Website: bh-photo
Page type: payment
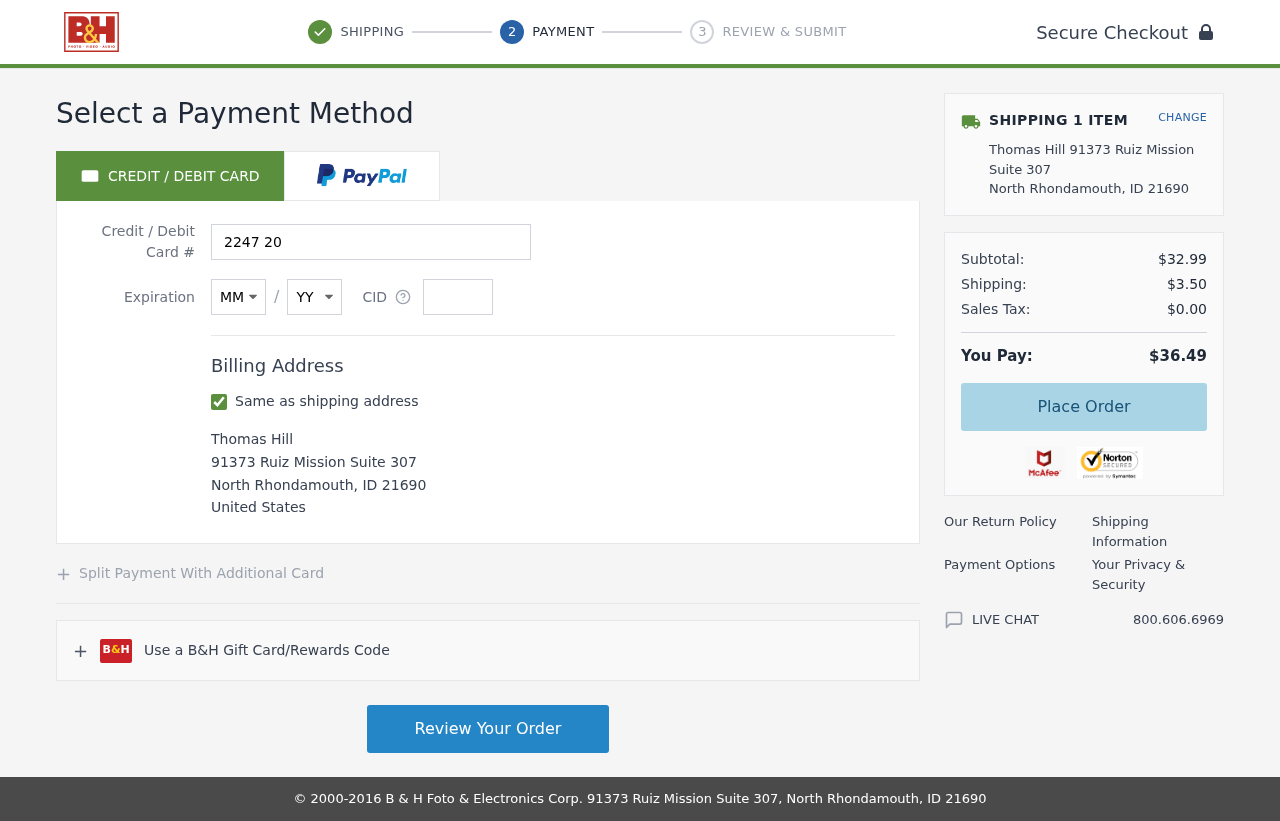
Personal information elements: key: PII_CARD_CVV
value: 315
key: PII_CARD_EXPIRY_MONTH
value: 07
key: PII_CARD_EXPIRY_YEAR
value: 29
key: PII_CARD_NUMBER
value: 2247 2010 3217 5492
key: PII_CITY
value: North Rhondamouth
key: PII_COUNTRY
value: United States
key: PII_FULLNAME
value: Thomas Hill
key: PII_POSTCODE
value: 21690
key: PII_STATE_ABBR
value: ID
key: PII_STREET
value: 91373 Ruiz Mission Suite 307
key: PII_FULLNAME2
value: Thomas Hill
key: PII_CITY2
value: North Rhondamouth
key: PII_STATE_ABBR2
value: ID
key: PII_POSTCODE_FULL
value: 21690
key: PII_POSTCODE_NUMERIC
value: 21690
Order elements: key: ORDER_NUM_ITEMS
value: SHIPPING 1 ITEM
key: ORDER_SUBTOTAL
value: $32.99
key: ORDER_SHIPPING_COST
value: $3.50
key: ORDER_TAX
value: $0.00
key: ORDER_TOTAL
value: $36.49